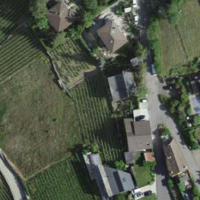
EUNIS habitat code: 55
Species observed at this site:
Anthyllis vulneraria